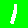
Digit: 1